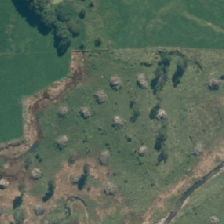
Land cover: low_producing_grassland